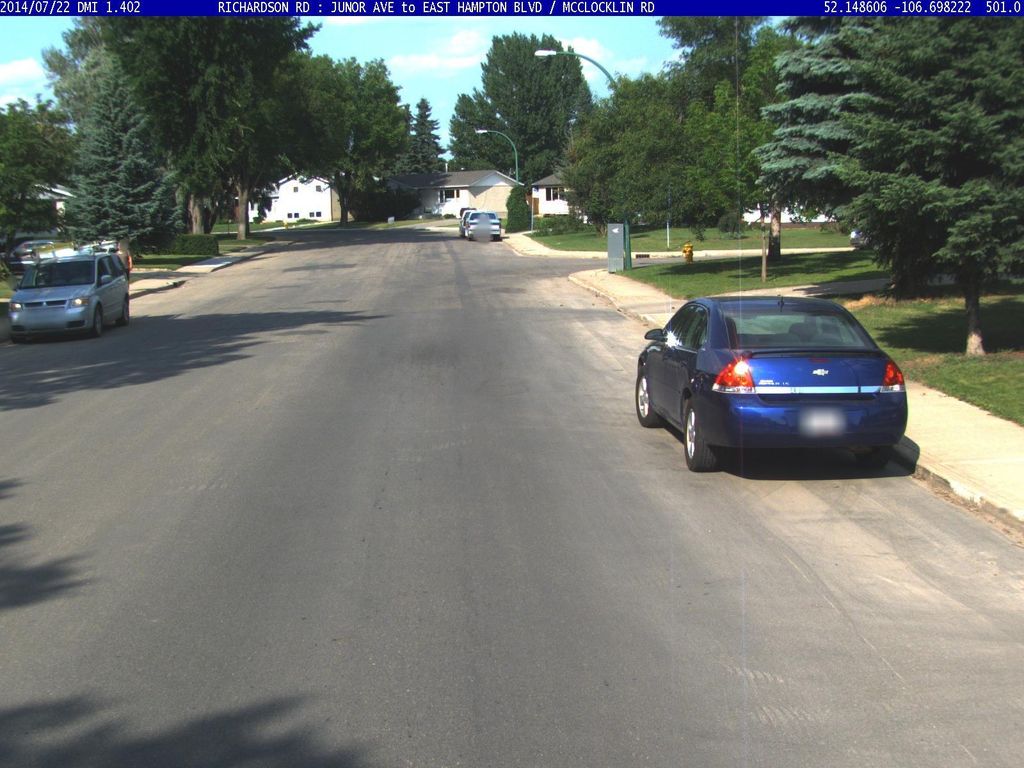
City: saskatoon